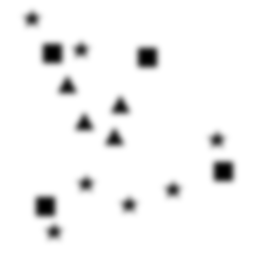
Squares: 4
Triangles: 4
Stars: 7
Total shapes: 15